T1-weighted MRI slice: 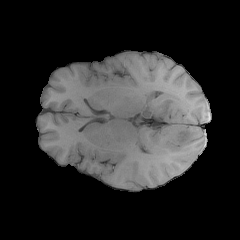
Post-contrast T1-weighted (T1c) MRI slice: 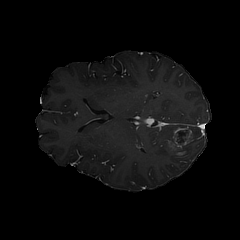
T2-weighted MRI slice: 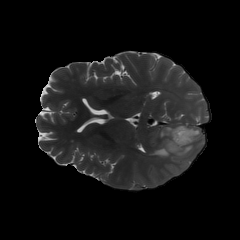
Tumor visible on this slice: yes